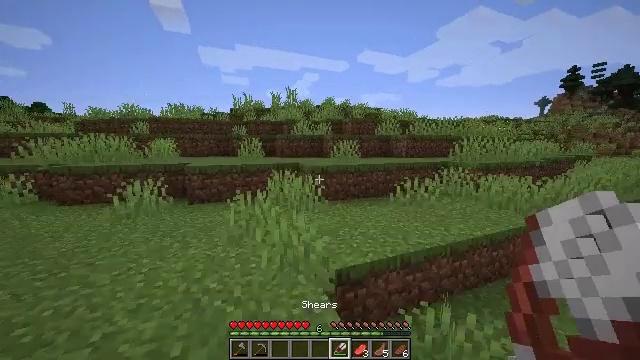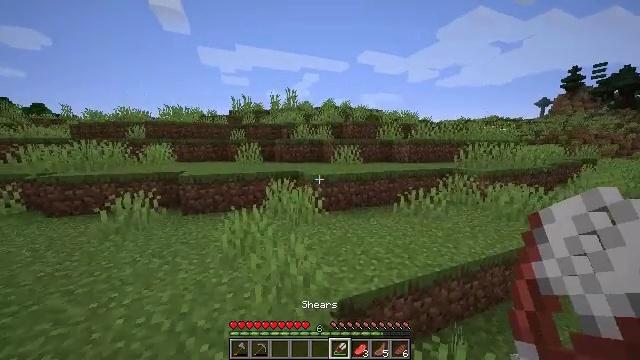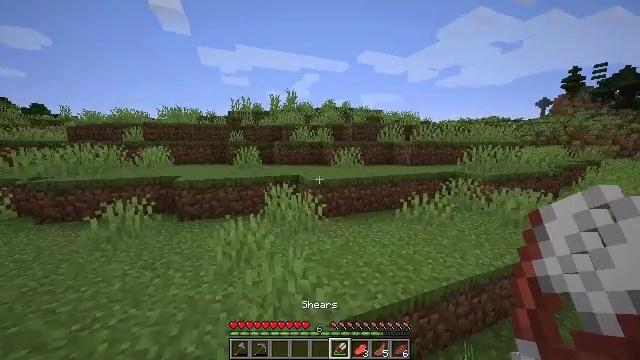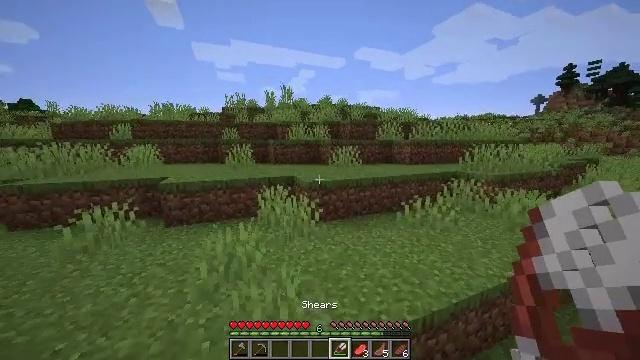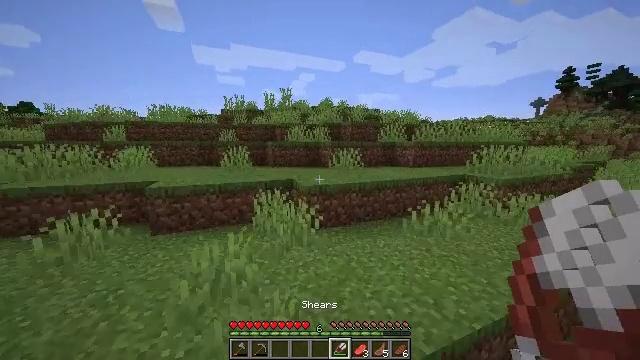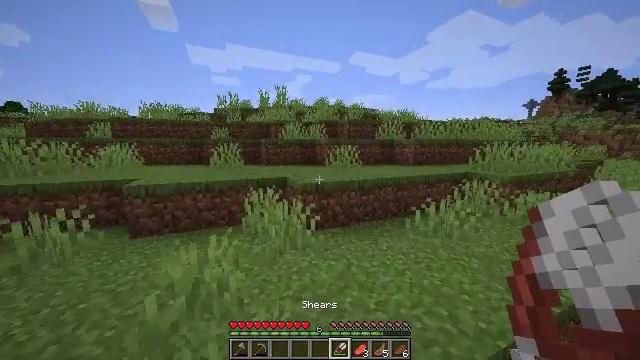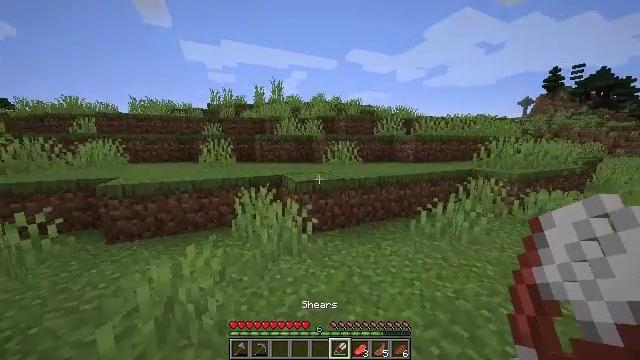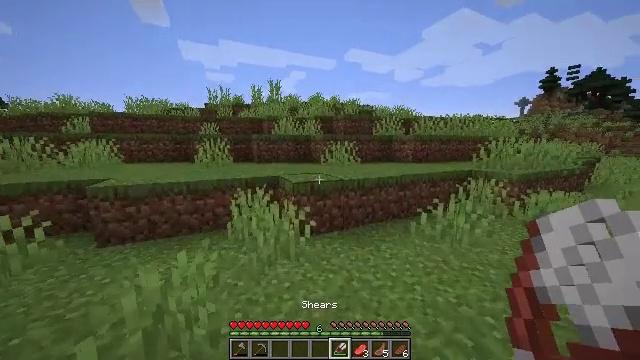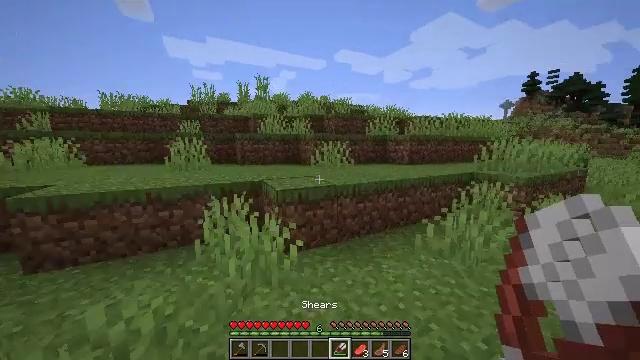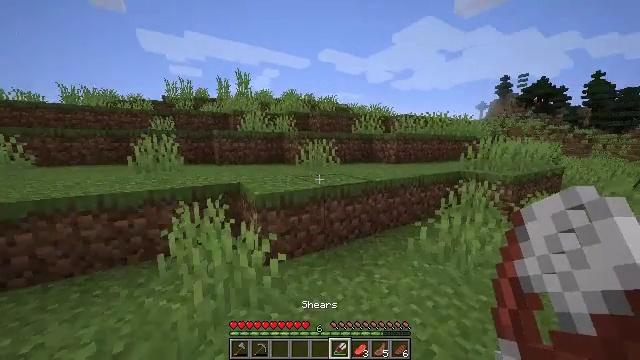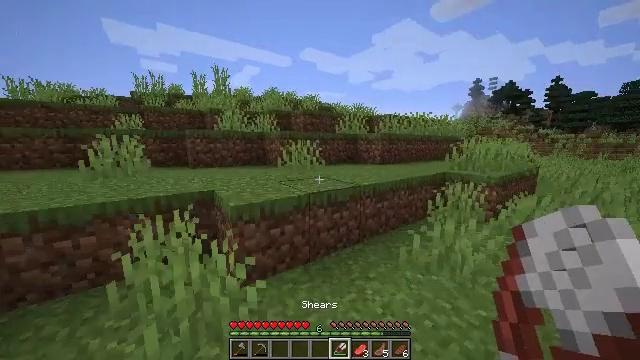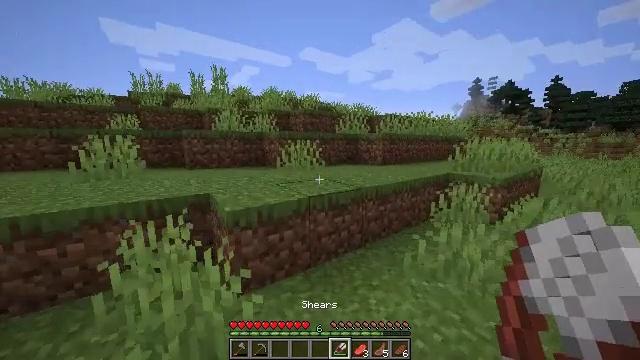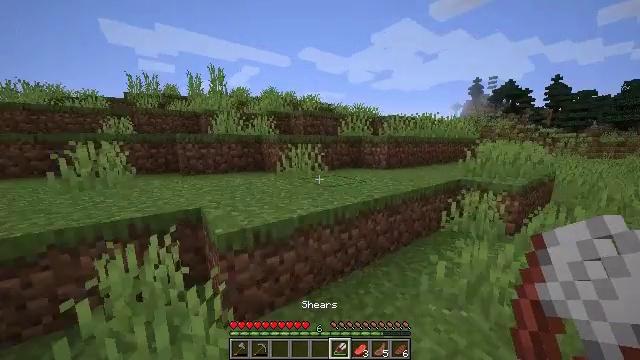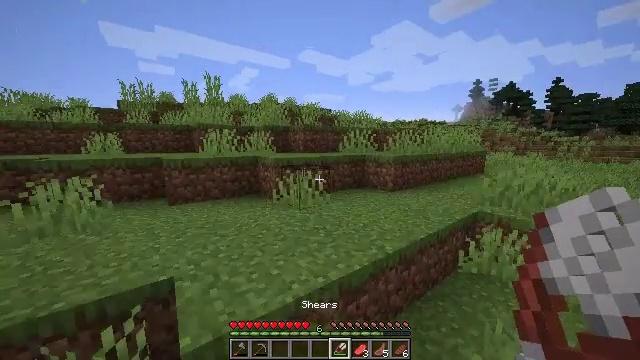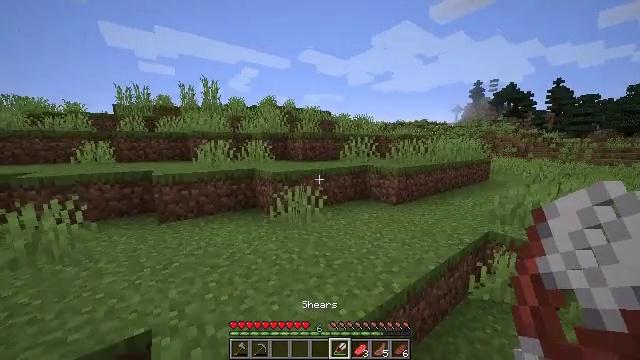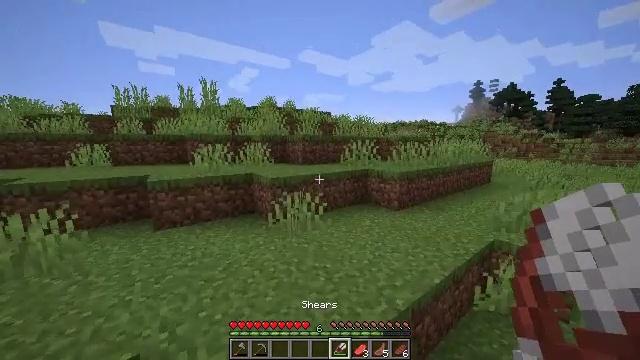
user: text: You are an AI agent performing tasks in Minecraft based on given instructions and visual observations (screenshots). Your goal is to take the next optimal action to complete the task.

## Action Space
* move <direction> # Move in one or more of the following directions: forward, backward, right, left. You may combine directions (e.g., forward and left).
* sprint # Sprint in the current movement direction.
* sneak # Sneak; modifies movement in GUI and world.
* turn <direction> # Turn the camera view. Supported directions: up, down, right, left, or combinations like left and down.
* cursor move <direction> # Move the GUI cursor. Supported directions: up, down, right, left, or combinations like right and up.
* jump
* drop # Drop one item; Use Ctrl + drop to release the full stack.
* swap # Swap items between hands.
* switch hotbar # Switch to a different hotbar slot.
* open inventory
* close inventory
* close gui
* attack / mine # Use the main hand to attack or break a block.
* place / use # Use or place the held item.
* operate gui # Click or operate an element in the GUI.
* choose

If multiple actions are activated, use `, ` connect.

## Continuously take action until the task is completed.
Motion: motion action
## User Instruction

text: Collect spruce leaves for landscaping.
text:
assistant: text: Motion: move forward, sprint
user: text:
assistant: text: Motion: move forward, sprint
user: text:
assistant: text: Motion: move forward, sprint
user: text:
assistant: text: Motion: move forward, sprint
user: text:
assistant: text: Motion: move forward, sprint, turn right
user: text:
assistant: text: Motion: move forward, sprint
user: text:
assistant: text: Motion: move forward, sprint
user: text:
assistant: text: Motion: move forward, sprint, turn right
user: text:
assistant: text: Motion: move forward, sprint, turn right
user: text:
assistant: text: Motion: move forward, sprint, turn right
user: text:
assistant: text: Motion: move forward, sprint
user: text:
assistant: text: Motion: move forward, sprint, jump
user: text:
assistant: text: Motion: move forward, sprint, jump
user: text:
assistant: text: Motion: move forward, sprint, jump
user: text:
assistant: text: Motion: move forward, sprint, jump
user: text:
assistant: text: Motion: move forward, sprint, jump
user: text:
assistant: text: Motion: move forward, sprint
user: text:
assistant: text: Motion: move forward, sprint
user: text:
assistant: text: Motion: move forward, sprint
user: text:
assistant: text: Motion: move forward, sprint
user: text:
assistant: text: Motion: move forward, sprint
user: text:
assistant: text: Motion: move forward, sprint, turn right
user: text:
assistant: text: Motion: move forward, sprint, turn right
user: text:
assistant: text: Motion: move forward, sprint, turn right
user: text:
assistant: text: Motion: move forward, sprint, jump
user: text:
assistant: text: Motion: move forward, sprint, jump
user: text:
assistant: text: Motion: move forward, sprint, jump
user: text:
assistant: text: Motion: move forward, sprint, jump
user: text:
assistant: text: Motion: move forward, sprint, jump
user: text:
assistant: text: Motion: move forward, sprint, jump